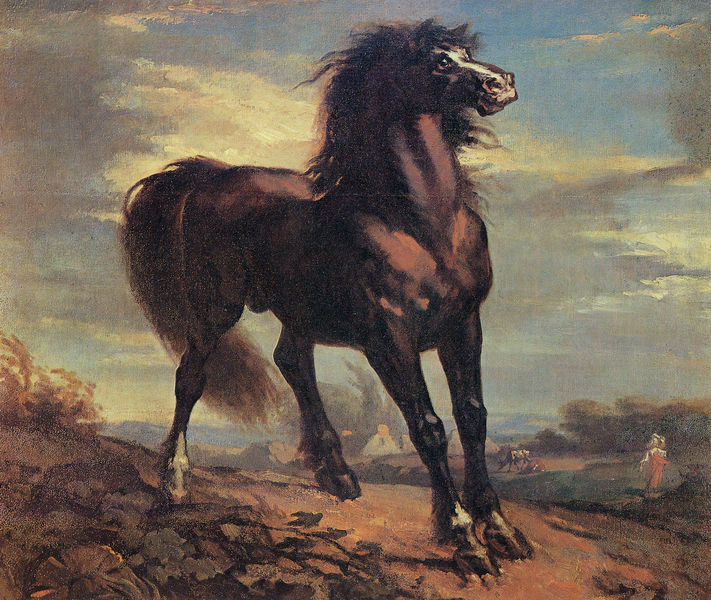
Titel: Cheval, Pferd
Künstler: Jean François Millet
Institution: Privatsammlung
Schlagwörter: baum, berg, blau, dunkel, felsen, feuer, gemälde, himmel, körper, laub, mann, weiß, wolken, bäume, landschaft, menschen, sand, stadt, blumen, braun, frankreich, frau, grau, hell, hintergrund, kleid, kreide, licht, nase, ohr, rücken, schwarz, blick, dach, gras, haus, rot, tier, weg, augen, mensch, stein, steine, hals, öl, erde, feld, horizont, häuser, hügel, kühe, natur, zweige, gebüsch, pfad, sonne, boden, land, auge, figur, haare, person, pflanze, pflanzen, ohren, wald, pferd, pferde, pony, schornstein, beine, blesse, deutschland, fell, huf, hufe, mähne, rappe, schwanz, schweif, spanien, italien, ort, russland, trocken, berge, fels, dorf, dächer, grasen, herde, geröll, weis, romantik, angst, sturm, wild, kraft, muskeln, starr, eisen, dynamik, furcht, staub, ross, albtraum, alptraum, mahr, maul, nüstern, brauner, erd, gestrüpp, rappen, david, kräftig, gaul, hengst, schreck, delacroix, mähre, schindmähre, bätter, energie, polen, beinprobleme, blässur, huufe, sträubt, widerrist, feöpd